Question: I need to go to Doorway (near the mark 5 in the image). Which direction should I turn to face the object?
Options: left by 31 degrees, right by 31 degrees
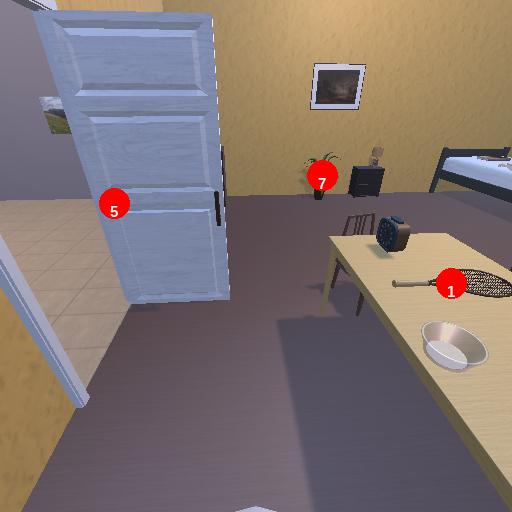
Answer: left by 31 degrees